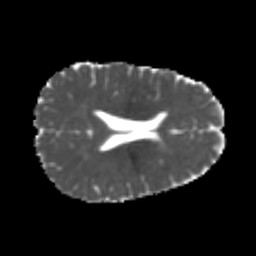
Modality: MD
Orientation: axial
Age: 26
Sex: female
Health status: healthy
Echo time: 0.074 s